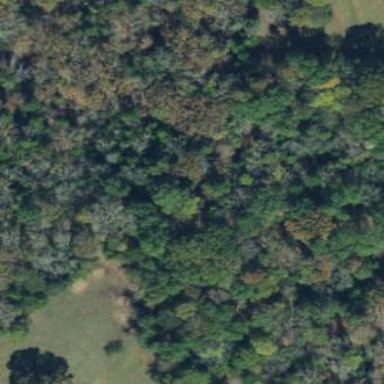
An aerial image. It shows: Mixed woodland area with variety of leaf types and cycles.